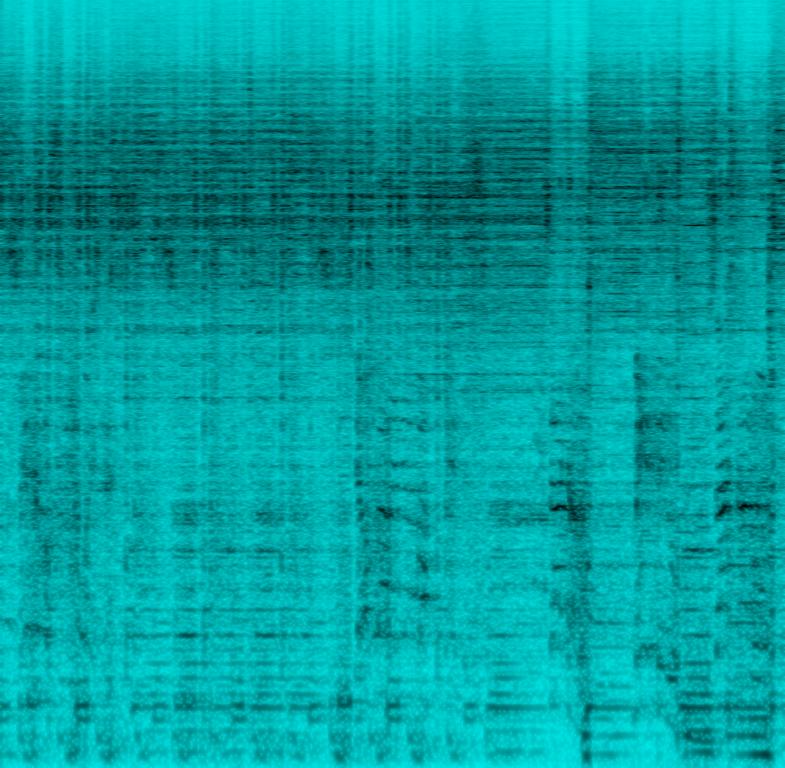
The music excerpt features a male voice that's speaking instead of singing. A latin music percussion section is driving the pulse of the music. Trumpets can be heard playing short melodies and also accents that stop and start the music. The tempo of the music is pretty fast. At one point the crowd can be heard cheering. The quality of the audio recording is not that good, which leads me to believe it was recorded with a phone.